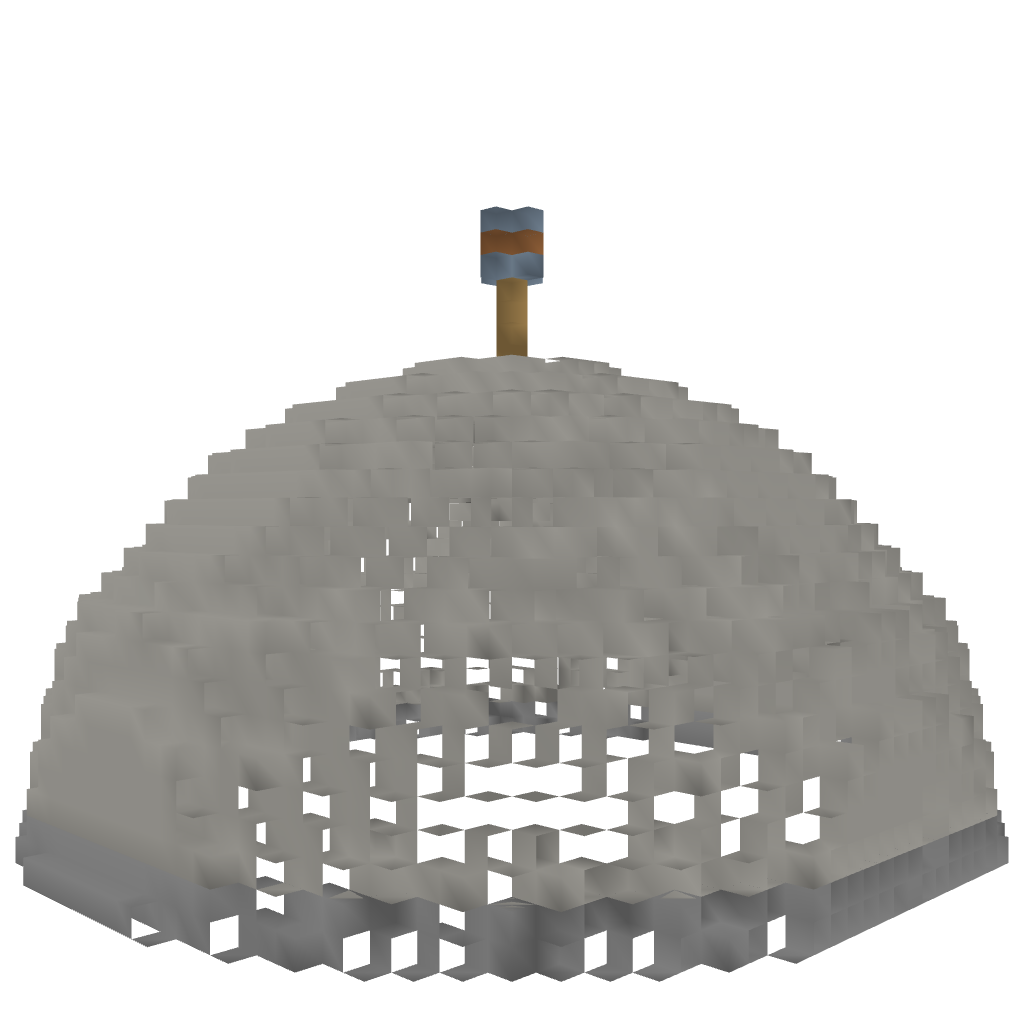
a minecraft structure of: Glass Dome